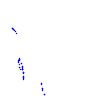
Particle: proton